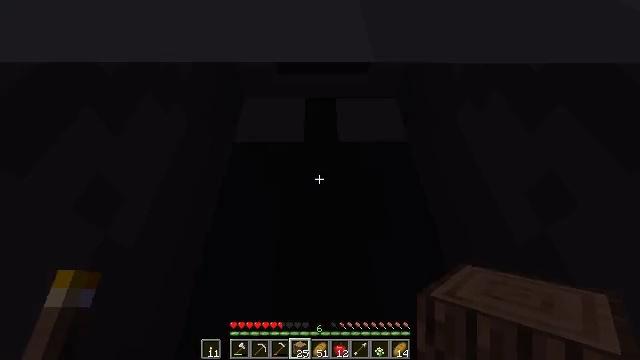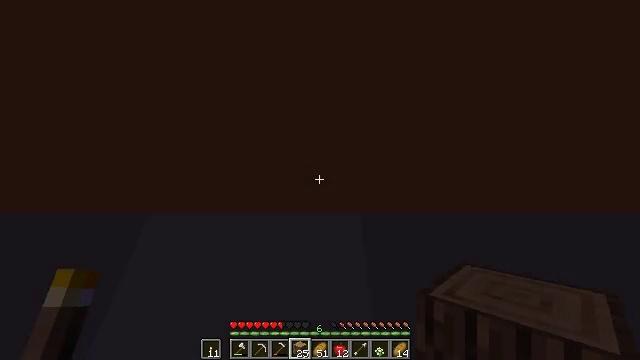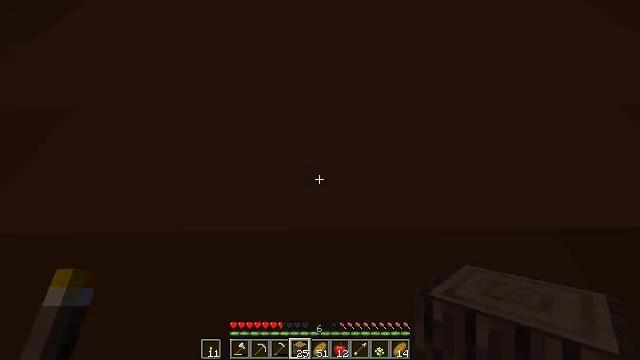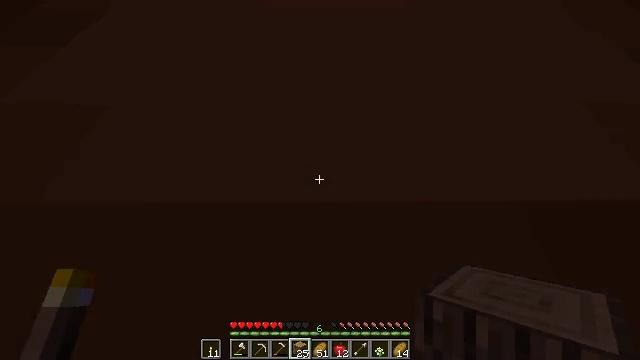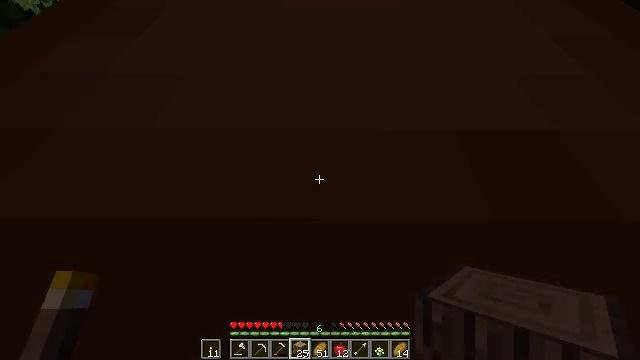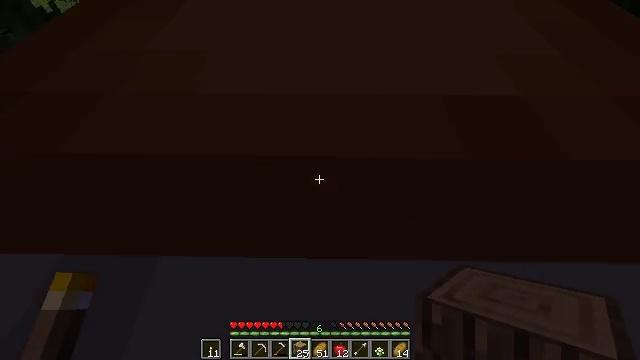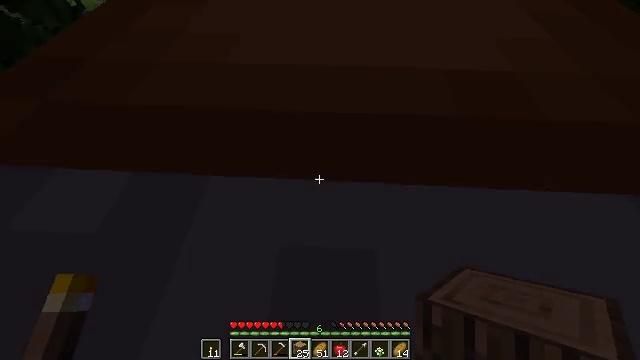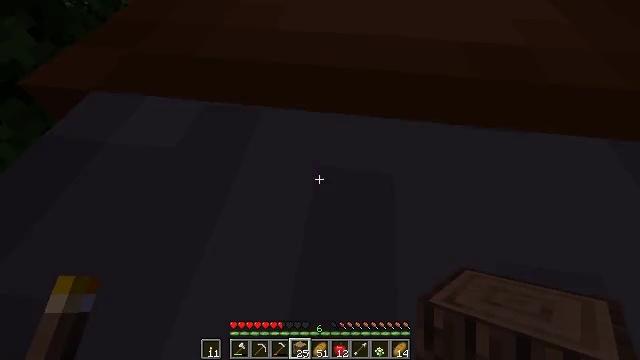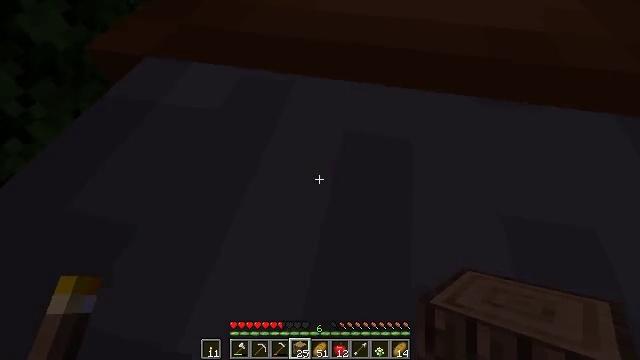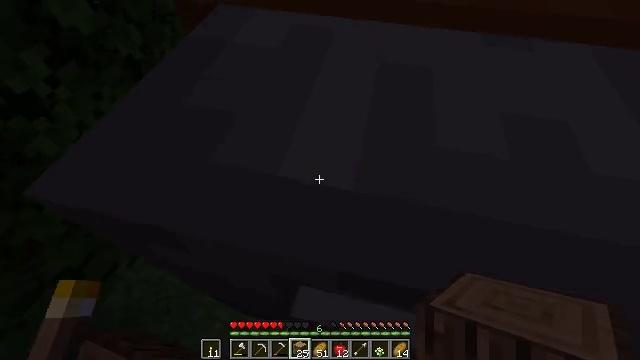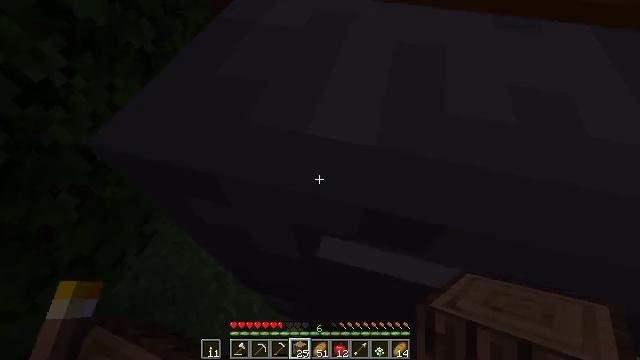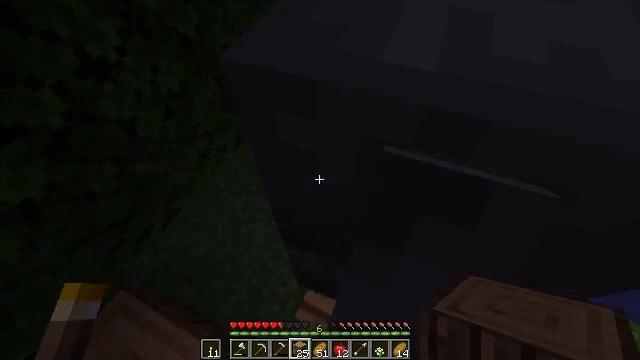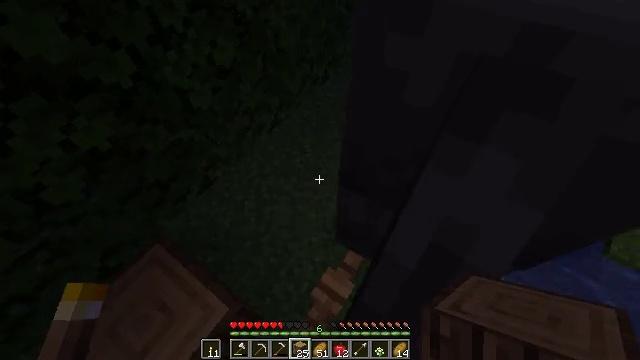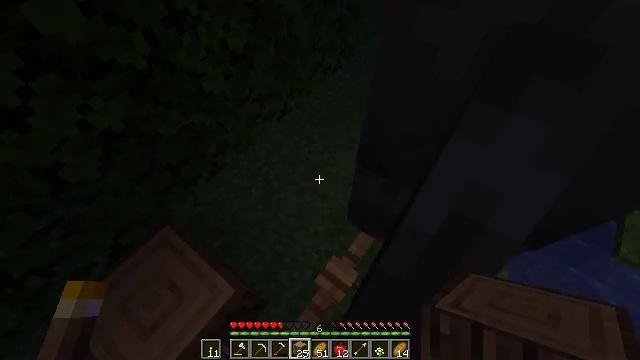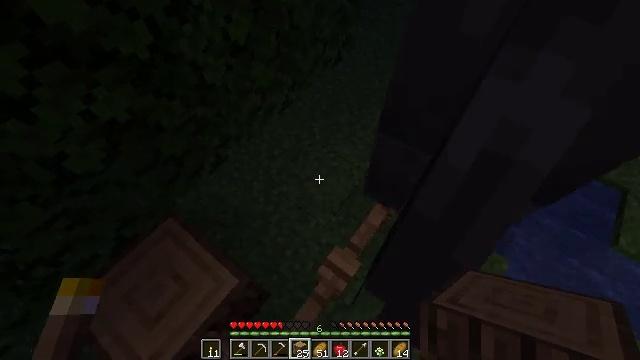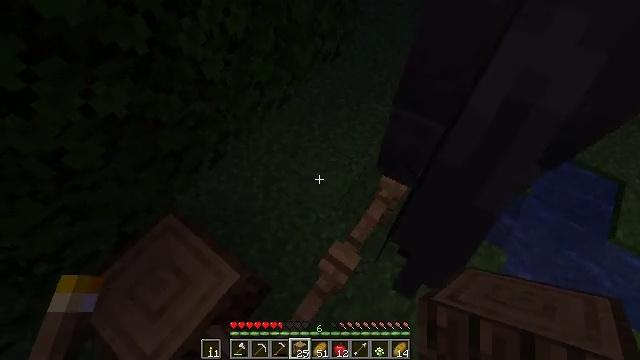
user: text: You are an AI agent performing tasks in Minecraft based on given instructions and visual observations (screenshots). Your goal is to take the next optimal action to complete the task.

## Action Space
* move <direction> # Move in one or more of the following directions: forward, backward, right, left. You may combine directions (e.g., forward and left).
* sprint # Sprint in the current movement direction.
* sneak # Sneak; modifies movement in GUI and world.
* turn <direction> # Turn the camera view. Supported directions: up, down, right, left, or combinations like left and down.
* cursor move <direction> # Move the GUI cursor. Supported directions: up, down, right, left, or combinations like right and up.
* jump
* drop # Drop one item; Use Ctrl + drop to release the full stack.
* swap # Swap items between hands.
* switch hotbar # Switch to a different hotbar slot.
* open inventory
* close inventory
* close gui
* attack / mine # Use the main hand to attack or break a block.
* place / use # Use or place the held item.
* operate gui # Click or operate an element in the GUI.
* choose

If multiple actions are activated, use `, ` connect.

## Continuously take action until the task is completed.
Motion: motion action
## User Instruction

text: Collect oak log for crafting.
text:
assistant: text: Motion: no_op
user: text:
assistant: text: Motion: no_op
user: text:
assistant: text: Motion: no_op
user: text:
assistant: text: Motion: no_op
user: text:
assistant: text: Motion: no_op
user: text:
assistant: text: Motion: turn left
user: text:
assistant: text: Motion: turn left
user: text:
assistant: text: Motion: turn left
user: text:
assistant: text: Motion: turn left
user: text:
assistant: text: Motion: turn left
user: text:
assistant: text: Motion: turn left
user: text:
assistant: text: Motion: turn left
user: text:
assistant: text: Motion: turn left and down
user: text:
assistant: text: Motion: turn down
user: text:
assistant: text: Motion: no_op
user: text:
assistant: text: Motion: turn right
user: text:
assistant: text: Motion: turn right
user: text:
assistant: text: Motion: no_op
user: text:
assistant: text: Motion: turn right
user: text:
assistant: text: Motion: turn right
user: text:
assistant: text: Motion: turn right
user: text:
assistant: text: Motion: turn right and up
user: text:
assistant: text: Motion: move forward
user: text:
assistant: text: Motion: move forward
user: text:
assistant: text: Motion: move forward
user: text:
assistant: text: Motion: move forward, sprint
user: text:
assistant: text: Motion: move forward, sprint, turn right and up
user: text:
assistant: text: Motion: move forward, sprint, turn right, jump
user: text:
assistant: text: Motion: move forward, sprint, turn right, jump
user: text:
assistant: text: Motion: move forward, sprint, turn right, jump